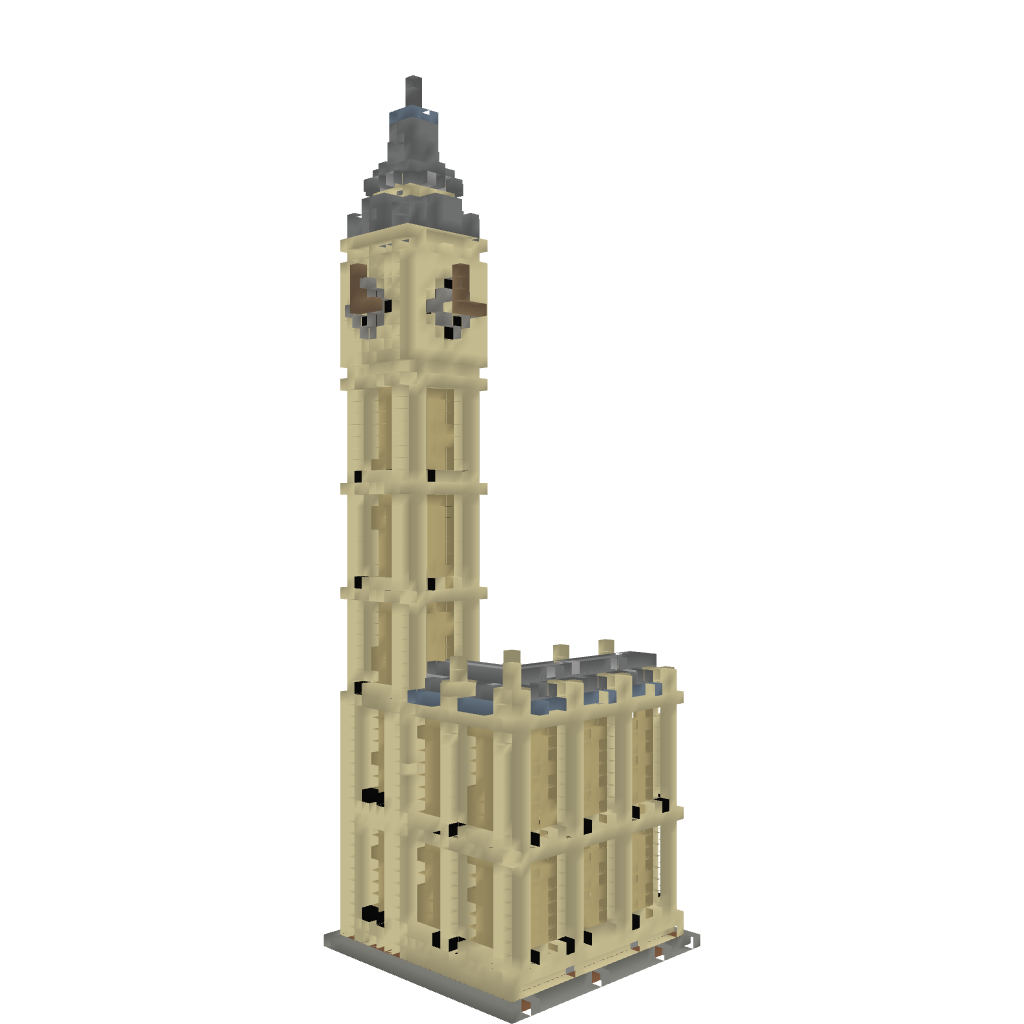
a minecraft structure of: Big Ben